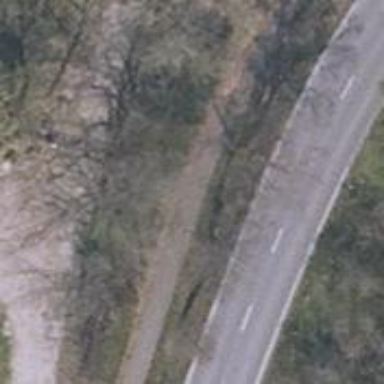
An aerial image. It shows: Asphalt path.